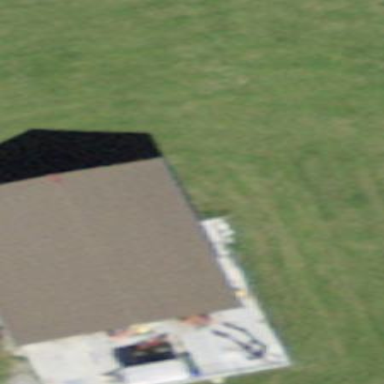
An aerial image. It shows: Barn.